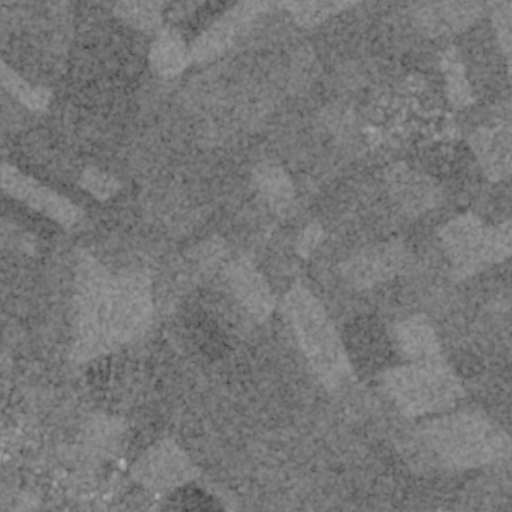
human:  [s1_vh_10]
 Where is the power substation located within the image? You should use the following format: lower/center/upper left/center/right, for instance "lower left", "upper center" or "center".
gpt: The power substation is located in the lower left of the image.
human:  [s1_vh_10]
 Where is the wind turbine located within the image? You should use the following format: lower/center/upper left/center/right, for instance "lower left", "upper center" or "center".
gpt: The wind turbine is located in the center left of the image.
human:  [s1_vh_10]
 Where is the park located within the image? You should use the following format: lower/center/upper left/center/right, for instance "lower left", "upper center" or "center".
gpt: There is no park in the image.

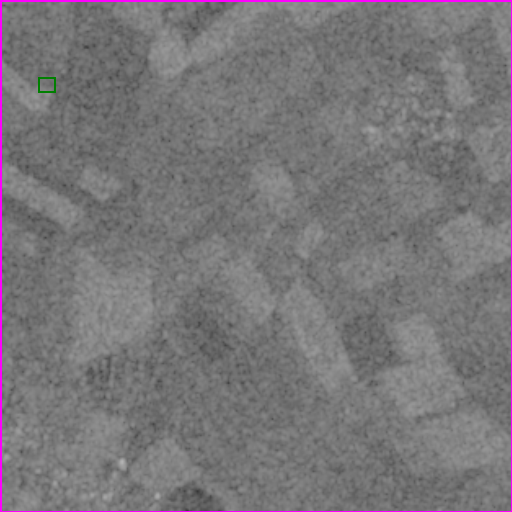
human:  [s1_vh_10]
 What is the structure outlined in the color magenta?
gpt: The structure outlined in magenta is a crop field.
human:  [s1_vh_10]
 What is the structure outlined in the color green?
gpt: The structure outlined in green is a park.
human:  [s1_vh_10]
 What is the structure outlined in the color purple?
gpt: There is no purple outline.